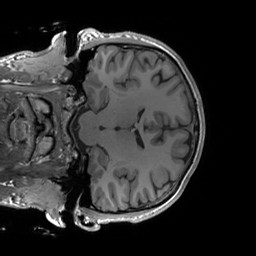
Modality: T1w
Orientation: coronal